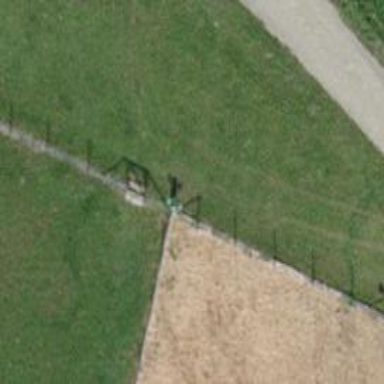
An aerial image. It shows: Gate.